Question: I have a map of pair as key and bool as value. When i try to find a certain pair that is already included using map::find method, it's not finding any item. What do i do wrong?
I tried to implement a comparator class and set it as key_comp in map, but I'm not sure i did it right. Is this the solve?
I am working in VS12, I attached a photo with the debugging, you shall understand much more from that:

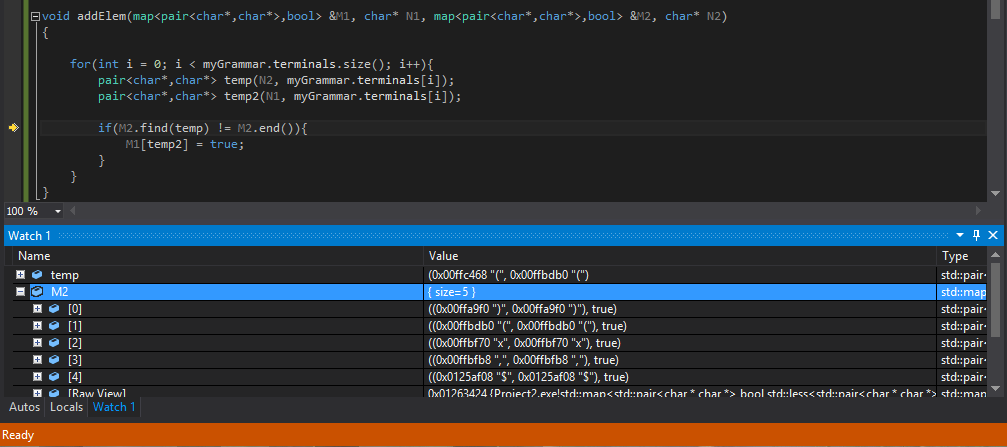
Answer: You are calling 'find' with 'pair<char *, char*>(0x00ffc468, 0x00ffbdb0)'. There is no such pair in the set, so 'find' returns 'end'.
Your code compares 'char *''s, which checks if they point to the same place in memory, not whether they point to identical content. You should probably use 'std::string' instead of 'char *' rather than reinventing wheels.
Here's an example of a possible comparison function you could use if you insist on doing so:
'''
bool less(
std::pair<char *, char *> const& p1,
std::pair<char *, char *> const& p2)
{
int i = strcmp (p1.first, p2.first);
if (i < 0)
return true;
if (i > 0)
return false;
return strcmp (p1.second, p2.second) < 0;
}
'''